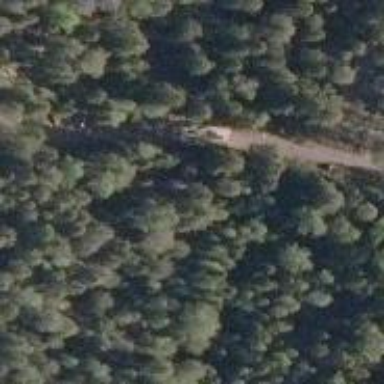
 designed for nordic skiing. The difficulty level is intermediate."